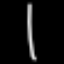
Label: octagon